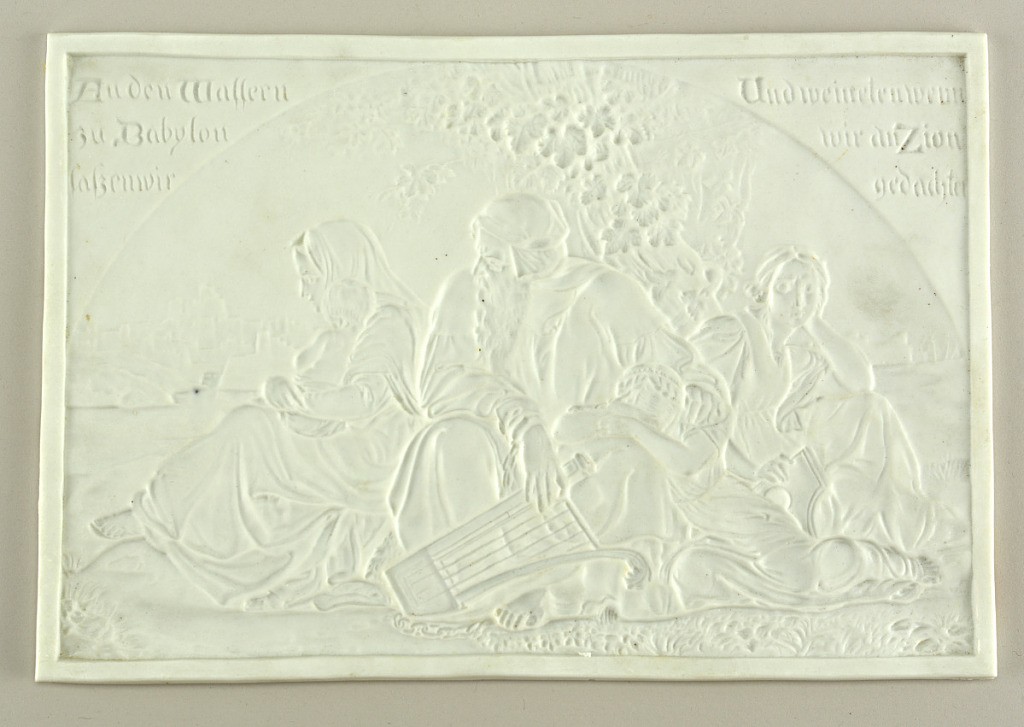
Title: Lithophane Depicting Inhabitants of Judah in Babylonian Exile
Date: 1825–1900
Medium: biscuit
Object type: lithophane
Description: Horizontal rectangle with impressed design consisting of five seated figures in a lunette.  Shows inhabitants of the Kingdom of Judah in Babylonian exile (psalm 137). "An den Wassern zu Babylon sassen wir und weineten wenn wir an Zion gedachten.", impressed in top left and top right corners.